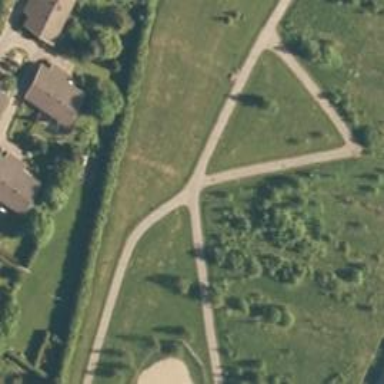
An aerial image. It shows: Cycleway.